Interaction volume radius: 5 \u00c5
Interaction volume height: 15 \u00c5
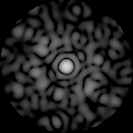
Disorder parameter: 0.8232